Field crop: maize
Growth stage: 1
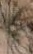
Species: salsola